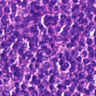
Metastatic tissue present: no